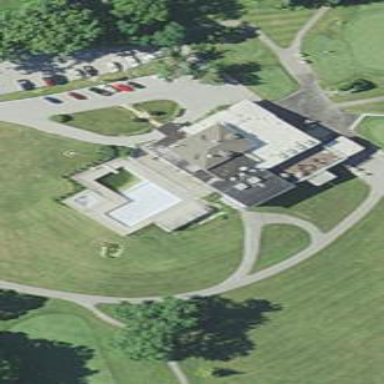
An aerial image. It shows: Clubhouse building at golf course.